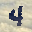
Label: 4